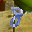
Label: 8